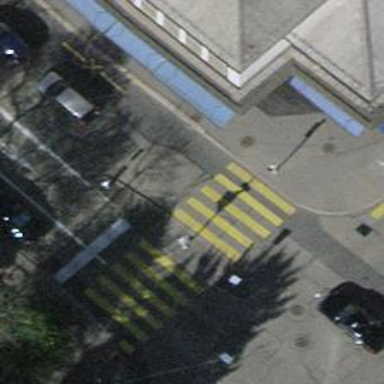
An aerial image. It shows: Kerb barrier.